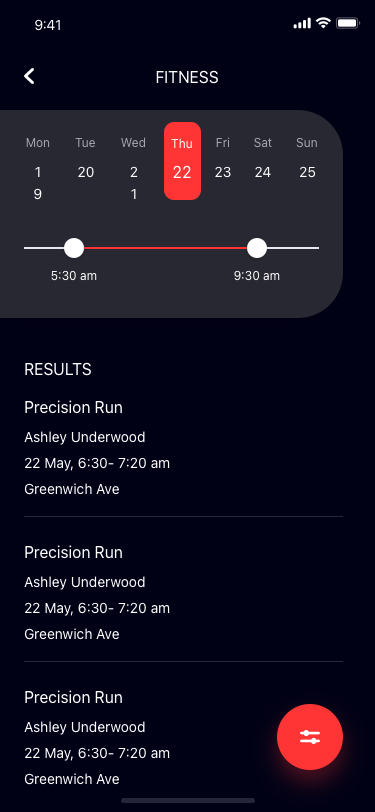
Text in this UI design:
22
21
20
19
23
24
25
Wed
Thu
Fri
Sat
Sun
Tue
Mon
5:30 am
9:30 am
FITNESS
RESULTS
Precision Run
Ashley Underwood
22 May, 6:30- 7:20 am
Greenwich Ave
Precision Run
Ashley Underwood
22 May, 6:30- 7:20 am
Greenwich Ave
Precision Run
Ashley Underwood
22 May, 6:30- 7:20 am
Greenwich Ave